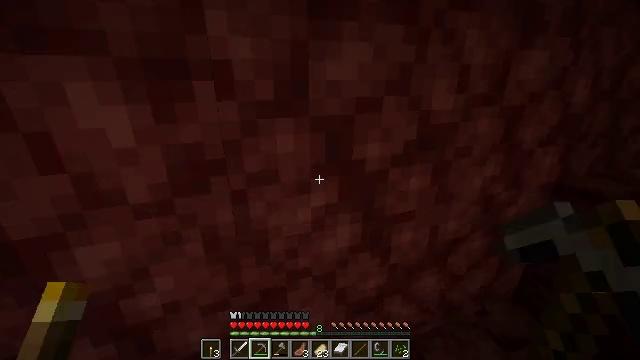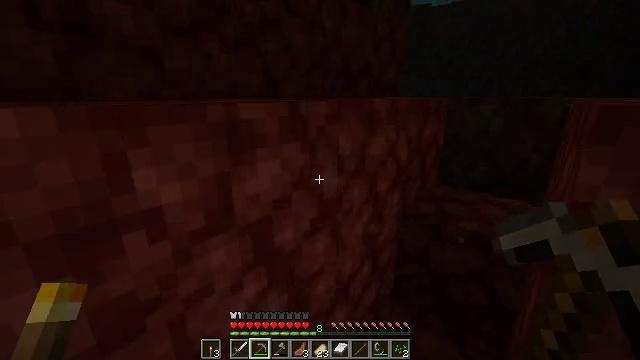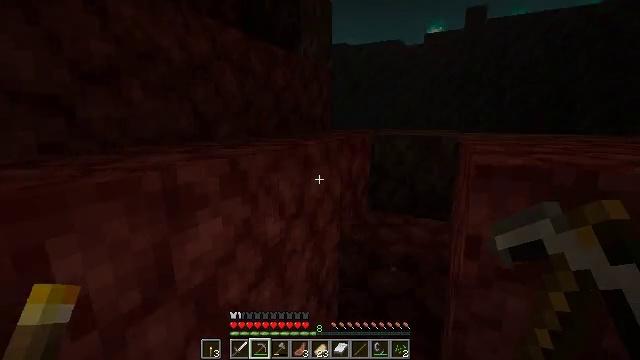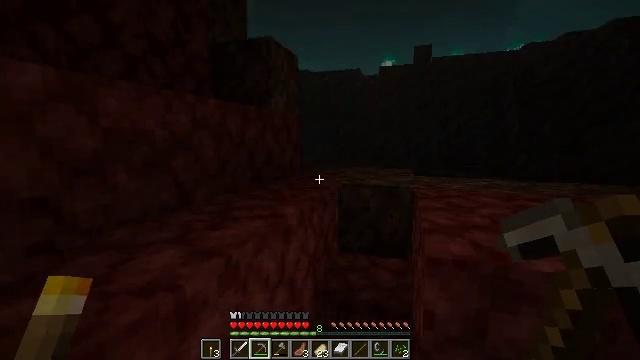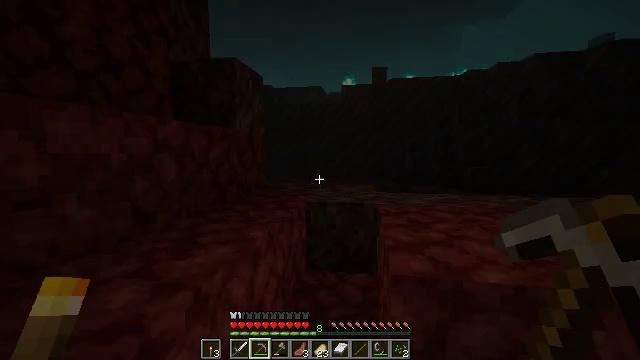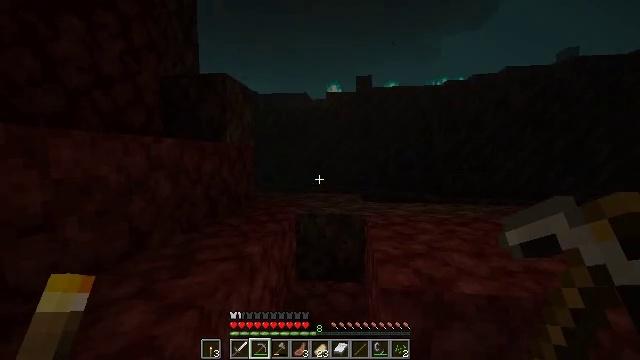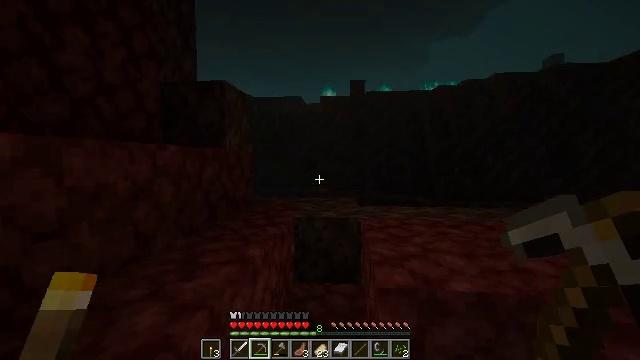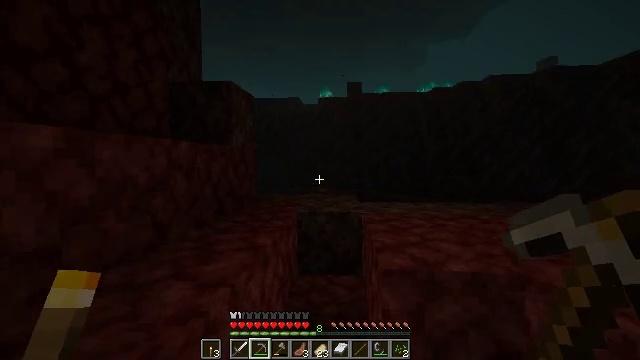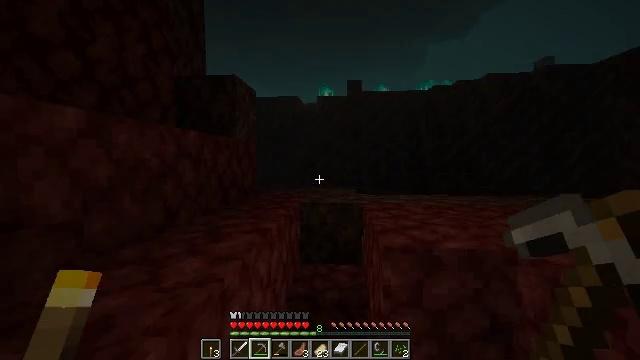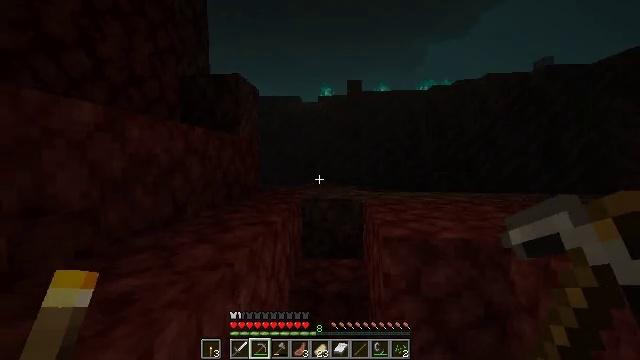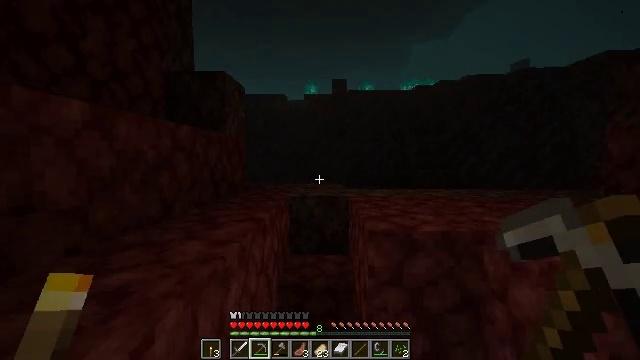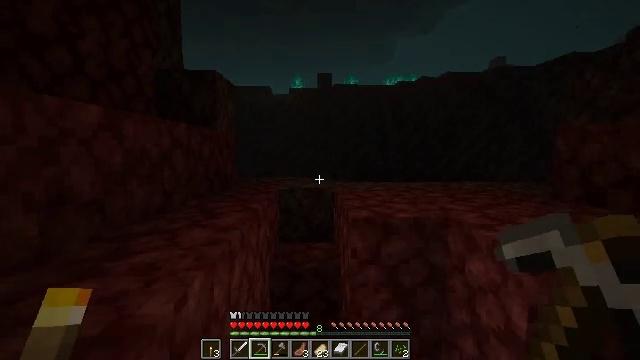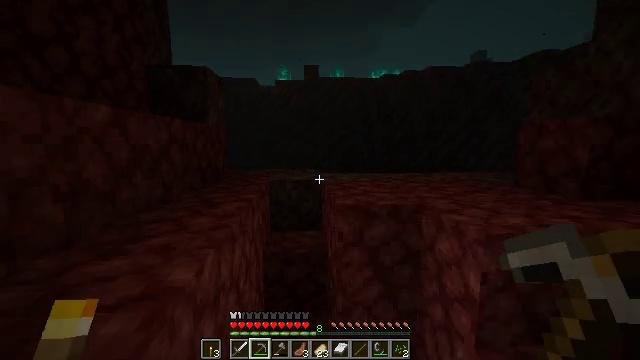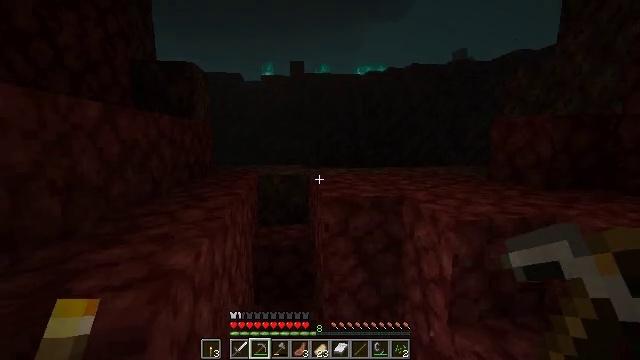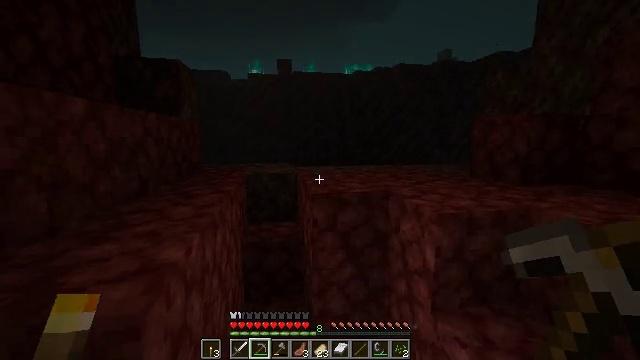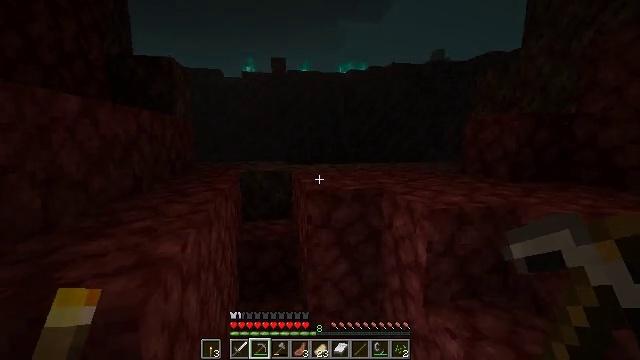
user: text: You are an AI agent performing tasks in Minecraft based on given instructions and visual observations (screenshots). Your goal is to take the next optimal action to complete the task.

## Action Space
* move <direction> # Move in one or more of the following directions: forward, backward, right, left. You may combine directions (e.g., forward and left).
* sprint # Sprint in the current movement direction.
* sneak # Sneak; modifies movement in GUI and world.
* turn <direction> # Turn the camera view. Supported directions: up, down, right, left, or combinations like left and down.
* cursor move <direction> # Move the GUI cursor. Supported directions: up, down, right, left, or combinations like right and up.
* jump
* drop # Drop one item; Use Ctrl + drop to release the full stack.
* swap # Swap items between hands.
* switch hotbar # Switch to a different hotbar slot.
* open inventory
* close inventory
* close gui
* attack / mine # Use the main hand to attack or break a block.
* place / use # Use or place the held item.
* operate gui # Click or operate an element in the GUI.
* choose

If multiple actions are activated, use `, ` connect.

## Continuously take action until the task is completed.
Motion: motion action
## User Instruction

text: Mine the bone block found in fossils.
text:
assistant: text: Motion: move back and move left, turn right and up, jump
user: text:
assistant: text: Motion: move back and move left, turn right and up, jump
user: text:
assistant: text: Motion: move back and move left, turn right and up, jump
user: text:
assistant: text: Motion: move back and move left, turn right and up, jump
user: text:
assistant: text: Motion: move back and move left, turn right
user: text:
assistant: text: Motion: move back and move left, turn right
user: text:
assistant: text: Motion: move back
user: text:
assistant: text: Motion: move back
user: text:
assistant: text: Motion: move back
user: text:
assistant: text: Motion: move back, turn right
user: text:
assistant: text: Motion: move back, turn right and down
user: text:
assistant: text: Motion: move back, turn right and down
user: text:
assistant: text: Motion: turn right
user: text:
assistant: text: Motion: turn right
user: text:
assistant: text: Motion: turn right
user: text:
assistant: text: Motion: no_op
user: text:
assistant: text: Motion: no_op
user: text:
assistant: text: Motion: turn left
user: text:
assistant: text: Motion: turn left
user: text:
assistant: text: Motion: turn left
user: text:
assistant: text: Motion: move forward, sprint, turn left
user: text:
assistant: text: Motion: move forward, sprint, turn left, jump
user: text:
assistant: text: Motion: move forward, sprint, turn left, jump
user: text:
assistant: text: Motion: move forward, sprint, jump
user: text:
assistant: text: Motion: move forward, sprint
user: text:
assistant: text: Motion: move forward, sprint
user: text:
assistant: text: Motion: move forward and move left, sprint, turn right
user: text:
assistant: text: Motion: move forward and move left, sprint, turn right
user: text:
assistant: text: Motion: move forward and move left, sprint, turn right
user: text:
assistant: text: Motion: move forward and move left, sprint